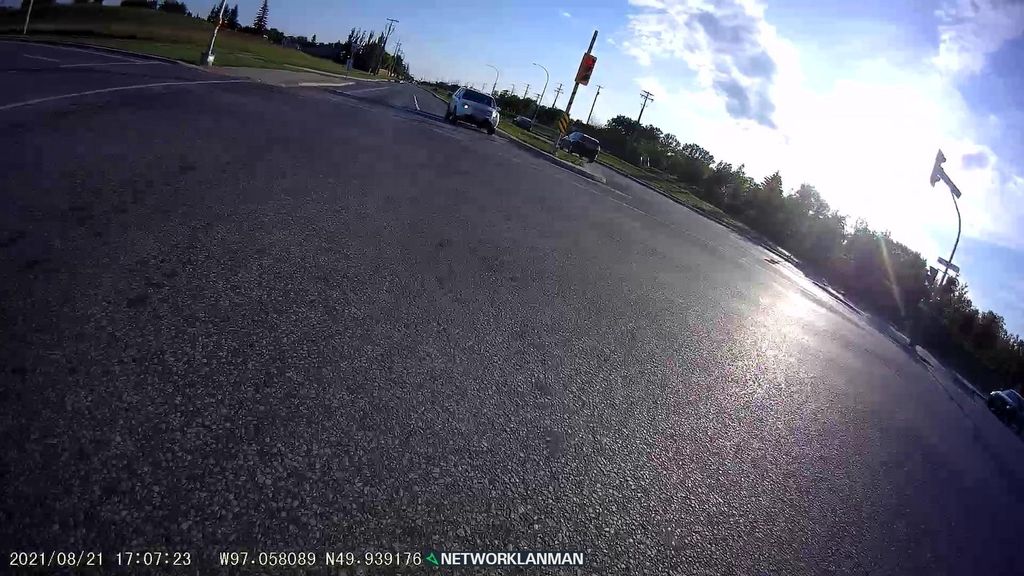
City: winnipeg